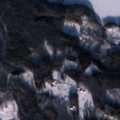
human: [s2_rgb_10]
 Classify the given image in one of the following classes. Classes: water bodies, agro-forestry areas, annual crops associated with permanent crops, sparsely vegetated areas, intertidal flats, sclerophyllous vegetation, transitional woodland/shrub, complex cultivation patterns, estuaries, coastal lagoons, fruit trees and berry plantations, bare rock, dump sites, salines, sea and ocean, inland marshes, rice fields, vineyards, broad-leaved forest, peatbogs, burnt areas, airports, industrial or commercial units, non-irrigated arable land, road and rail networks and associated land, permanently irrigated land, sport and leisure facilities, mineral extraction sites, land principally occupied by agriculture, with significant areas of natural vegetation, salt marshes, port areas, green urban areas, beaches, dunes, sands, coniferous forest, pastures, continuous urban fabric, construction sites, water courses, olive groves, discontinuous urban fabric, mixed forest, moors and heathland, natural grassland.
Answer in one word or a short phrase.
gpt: broad-leaved forest, coniferous forest, mixed forest, water bodies